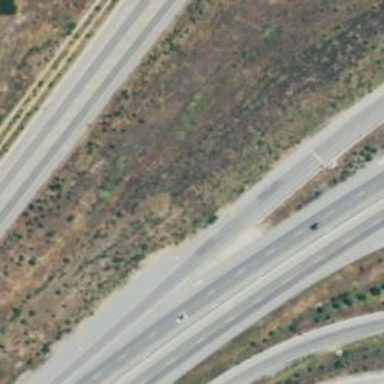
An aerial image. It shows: Trunk link highway with asphalt surface.